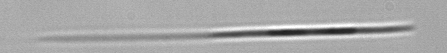
Label: Pseudo-nitzschia